Field crop: maize
Growth stage: 2
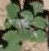
Species: chenopodium